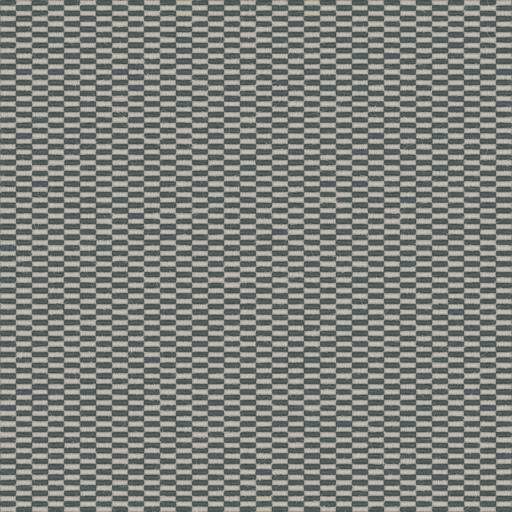
Tags: fabric rough